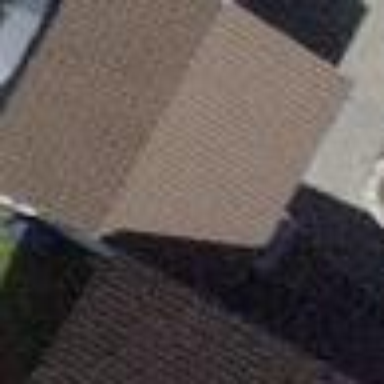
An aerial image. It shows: Garage building.